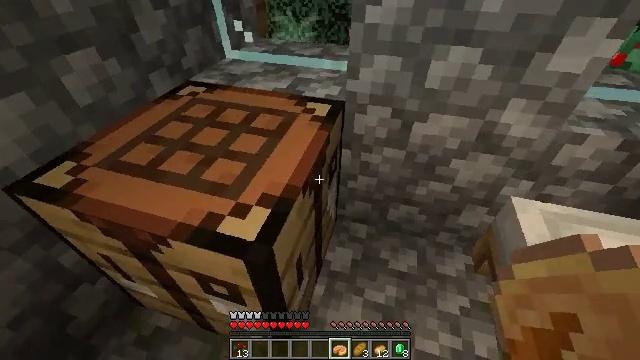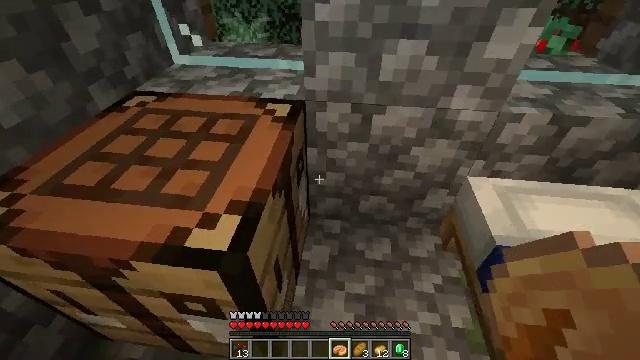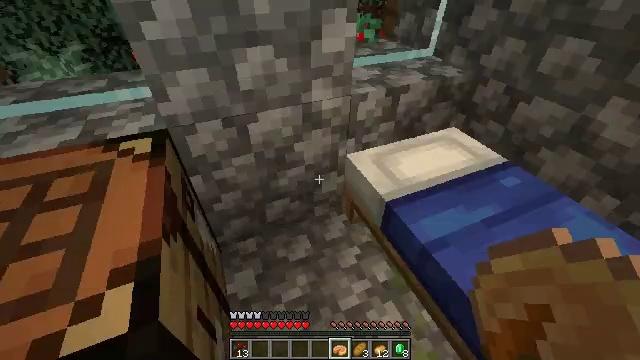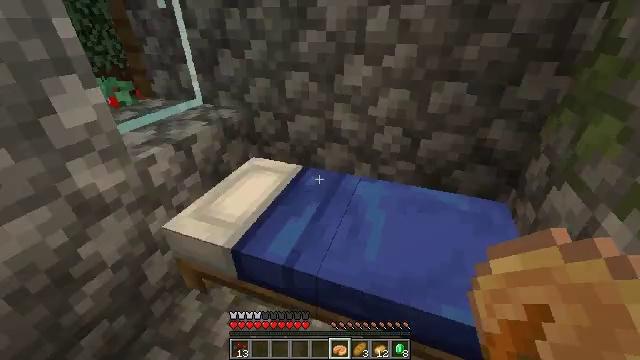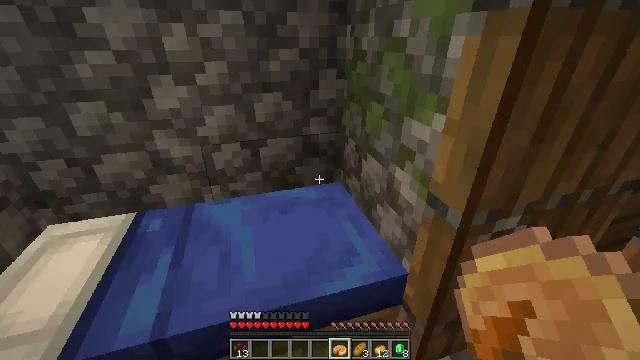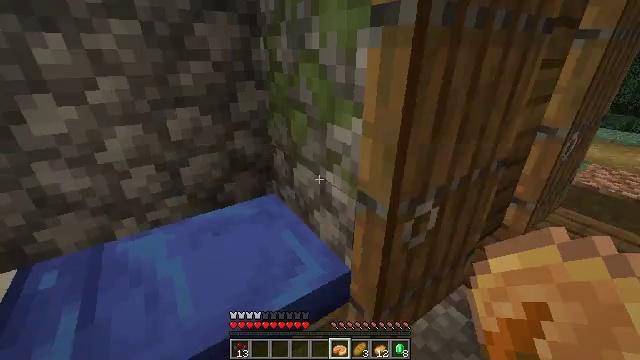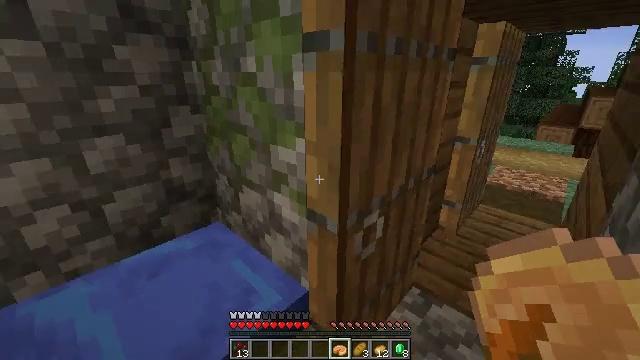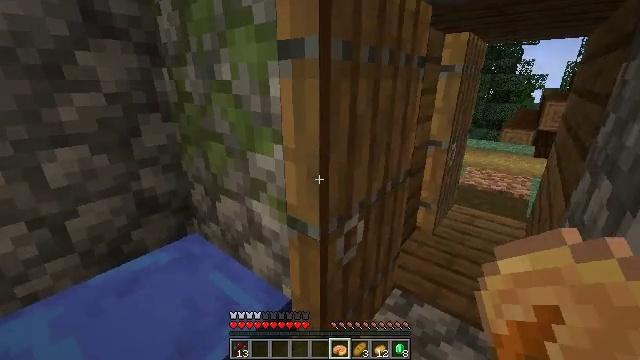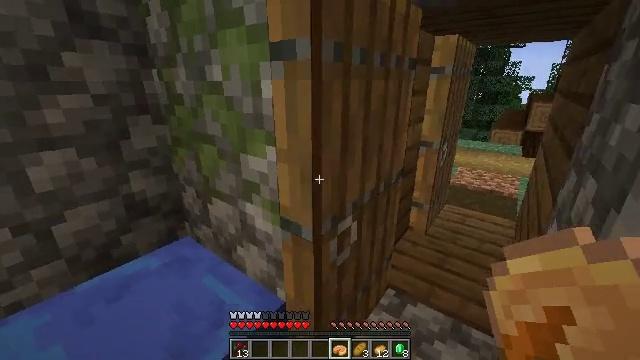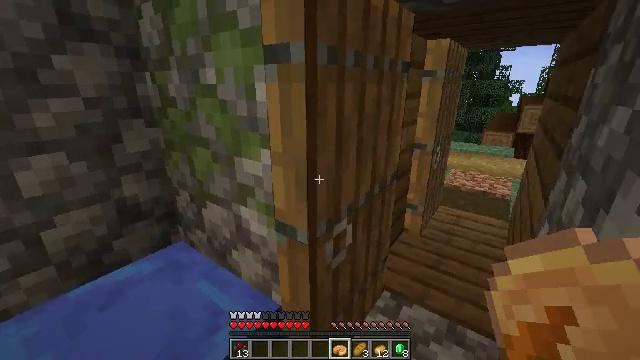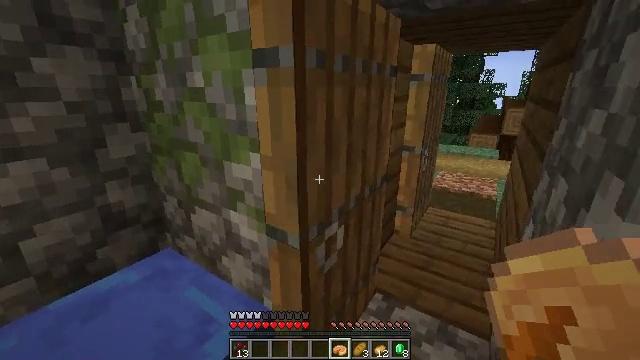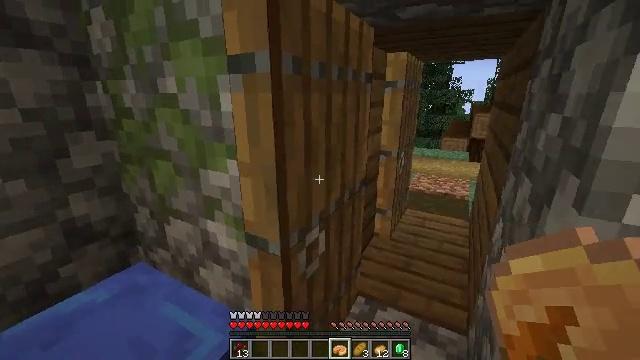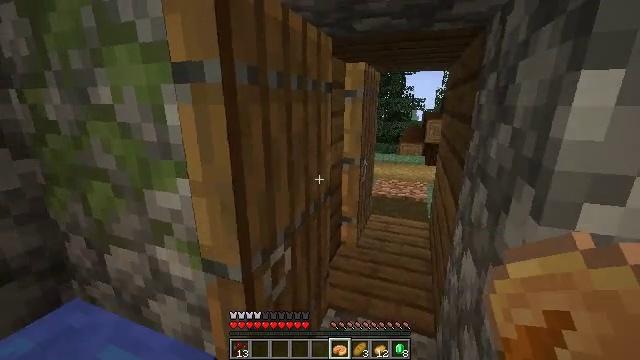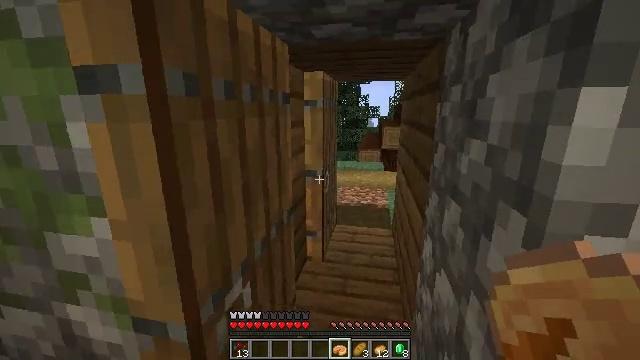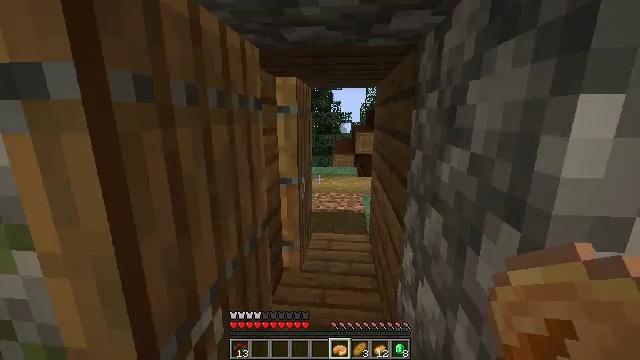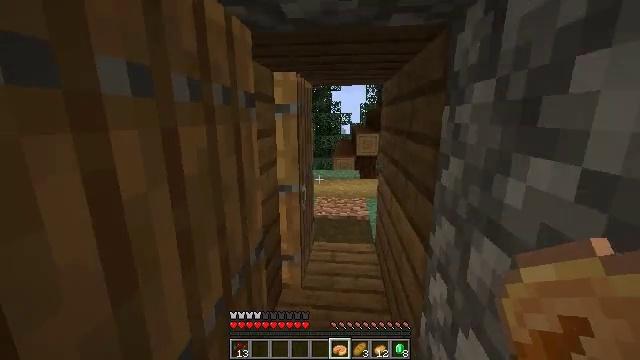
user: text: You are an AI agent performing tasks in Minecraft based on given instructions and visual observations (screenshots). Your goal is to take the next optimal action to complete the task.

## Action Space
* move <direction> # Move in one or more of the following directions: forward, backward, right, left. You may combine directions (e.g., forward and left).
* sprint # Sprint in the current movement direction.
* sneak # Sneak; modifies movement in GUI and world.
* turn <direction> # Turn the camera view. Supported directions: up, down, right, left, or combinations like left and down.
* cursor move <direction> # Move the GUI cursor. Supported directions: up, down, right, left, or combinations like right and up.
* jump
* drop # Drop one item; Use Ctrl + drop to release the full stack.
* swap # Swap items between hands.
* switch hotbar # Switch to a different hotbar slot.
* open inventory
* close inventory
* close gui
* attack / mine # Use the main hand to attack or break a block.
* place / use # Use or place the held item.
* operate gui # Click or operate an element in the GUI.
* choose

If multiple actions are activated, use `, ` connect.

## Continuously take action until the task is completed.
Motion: motion action
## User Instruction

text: Collect the purple carpet.
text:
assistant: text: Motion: turn right
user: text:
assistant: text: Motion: turn right and up
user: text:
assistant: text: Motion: turn right and up
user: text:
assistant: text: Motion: turn right and up
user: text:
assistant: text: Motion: turn right and up
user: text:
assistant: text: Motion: turn right and up
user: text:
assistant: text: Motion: turn right and up
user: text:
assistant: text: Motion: turn right
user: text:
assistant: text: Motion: turn right
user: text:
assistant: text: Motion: turn right
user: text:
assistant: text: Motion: turn right and up
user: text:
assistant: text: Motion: move forward, turn right and up
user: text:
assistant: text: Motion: move forward, turn right and up
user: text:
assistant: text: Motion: move forward, turn right and up
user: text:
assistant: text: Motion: move forward
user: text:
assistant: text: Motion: move forward
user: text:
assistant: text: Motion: move forward
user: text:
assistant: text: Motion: move forward
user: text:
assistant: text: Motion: move forward
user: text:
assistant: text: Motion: move forward
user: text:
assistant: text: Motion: move forward
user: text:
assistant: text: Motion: move forward
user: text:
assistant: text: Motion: move forward
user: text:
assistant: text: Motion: move forward and move right
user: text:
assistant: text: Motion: move forward and move right, turn left and up
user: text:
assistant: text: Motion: move forward and move right, turn left and up
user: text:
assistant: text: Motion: move forward and move right, turn left and up
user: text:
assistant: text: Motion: move forward and move right
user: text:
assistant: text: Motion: move forward and move right
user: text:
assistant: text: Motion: move forward and move right